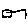
Label: square